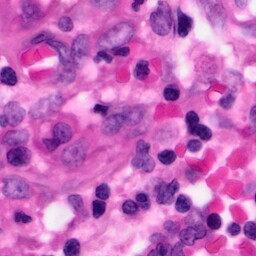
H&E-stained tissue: Pancreatic